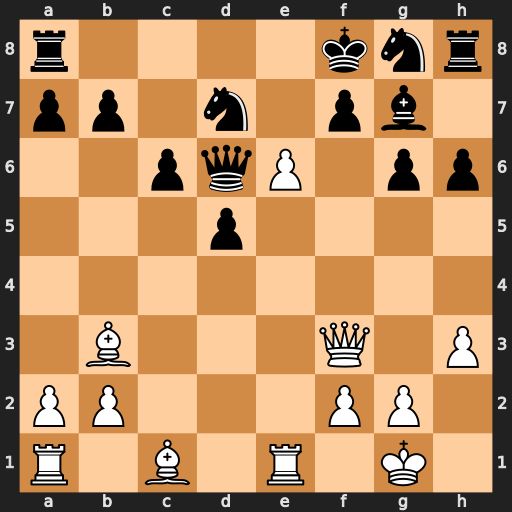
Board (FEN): r4knr/pp1n1pb1/2pqP1pp/3p4/8/1B3Q1P/PP3PP1/R1B1R1K1
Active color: w
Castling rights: -
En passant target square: -
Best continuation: Qxf7#